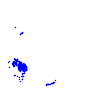
Particle: electron